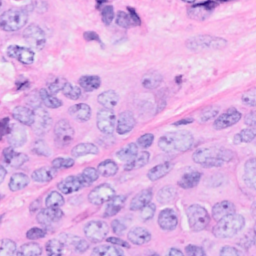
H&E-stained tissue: Breast